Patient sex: M
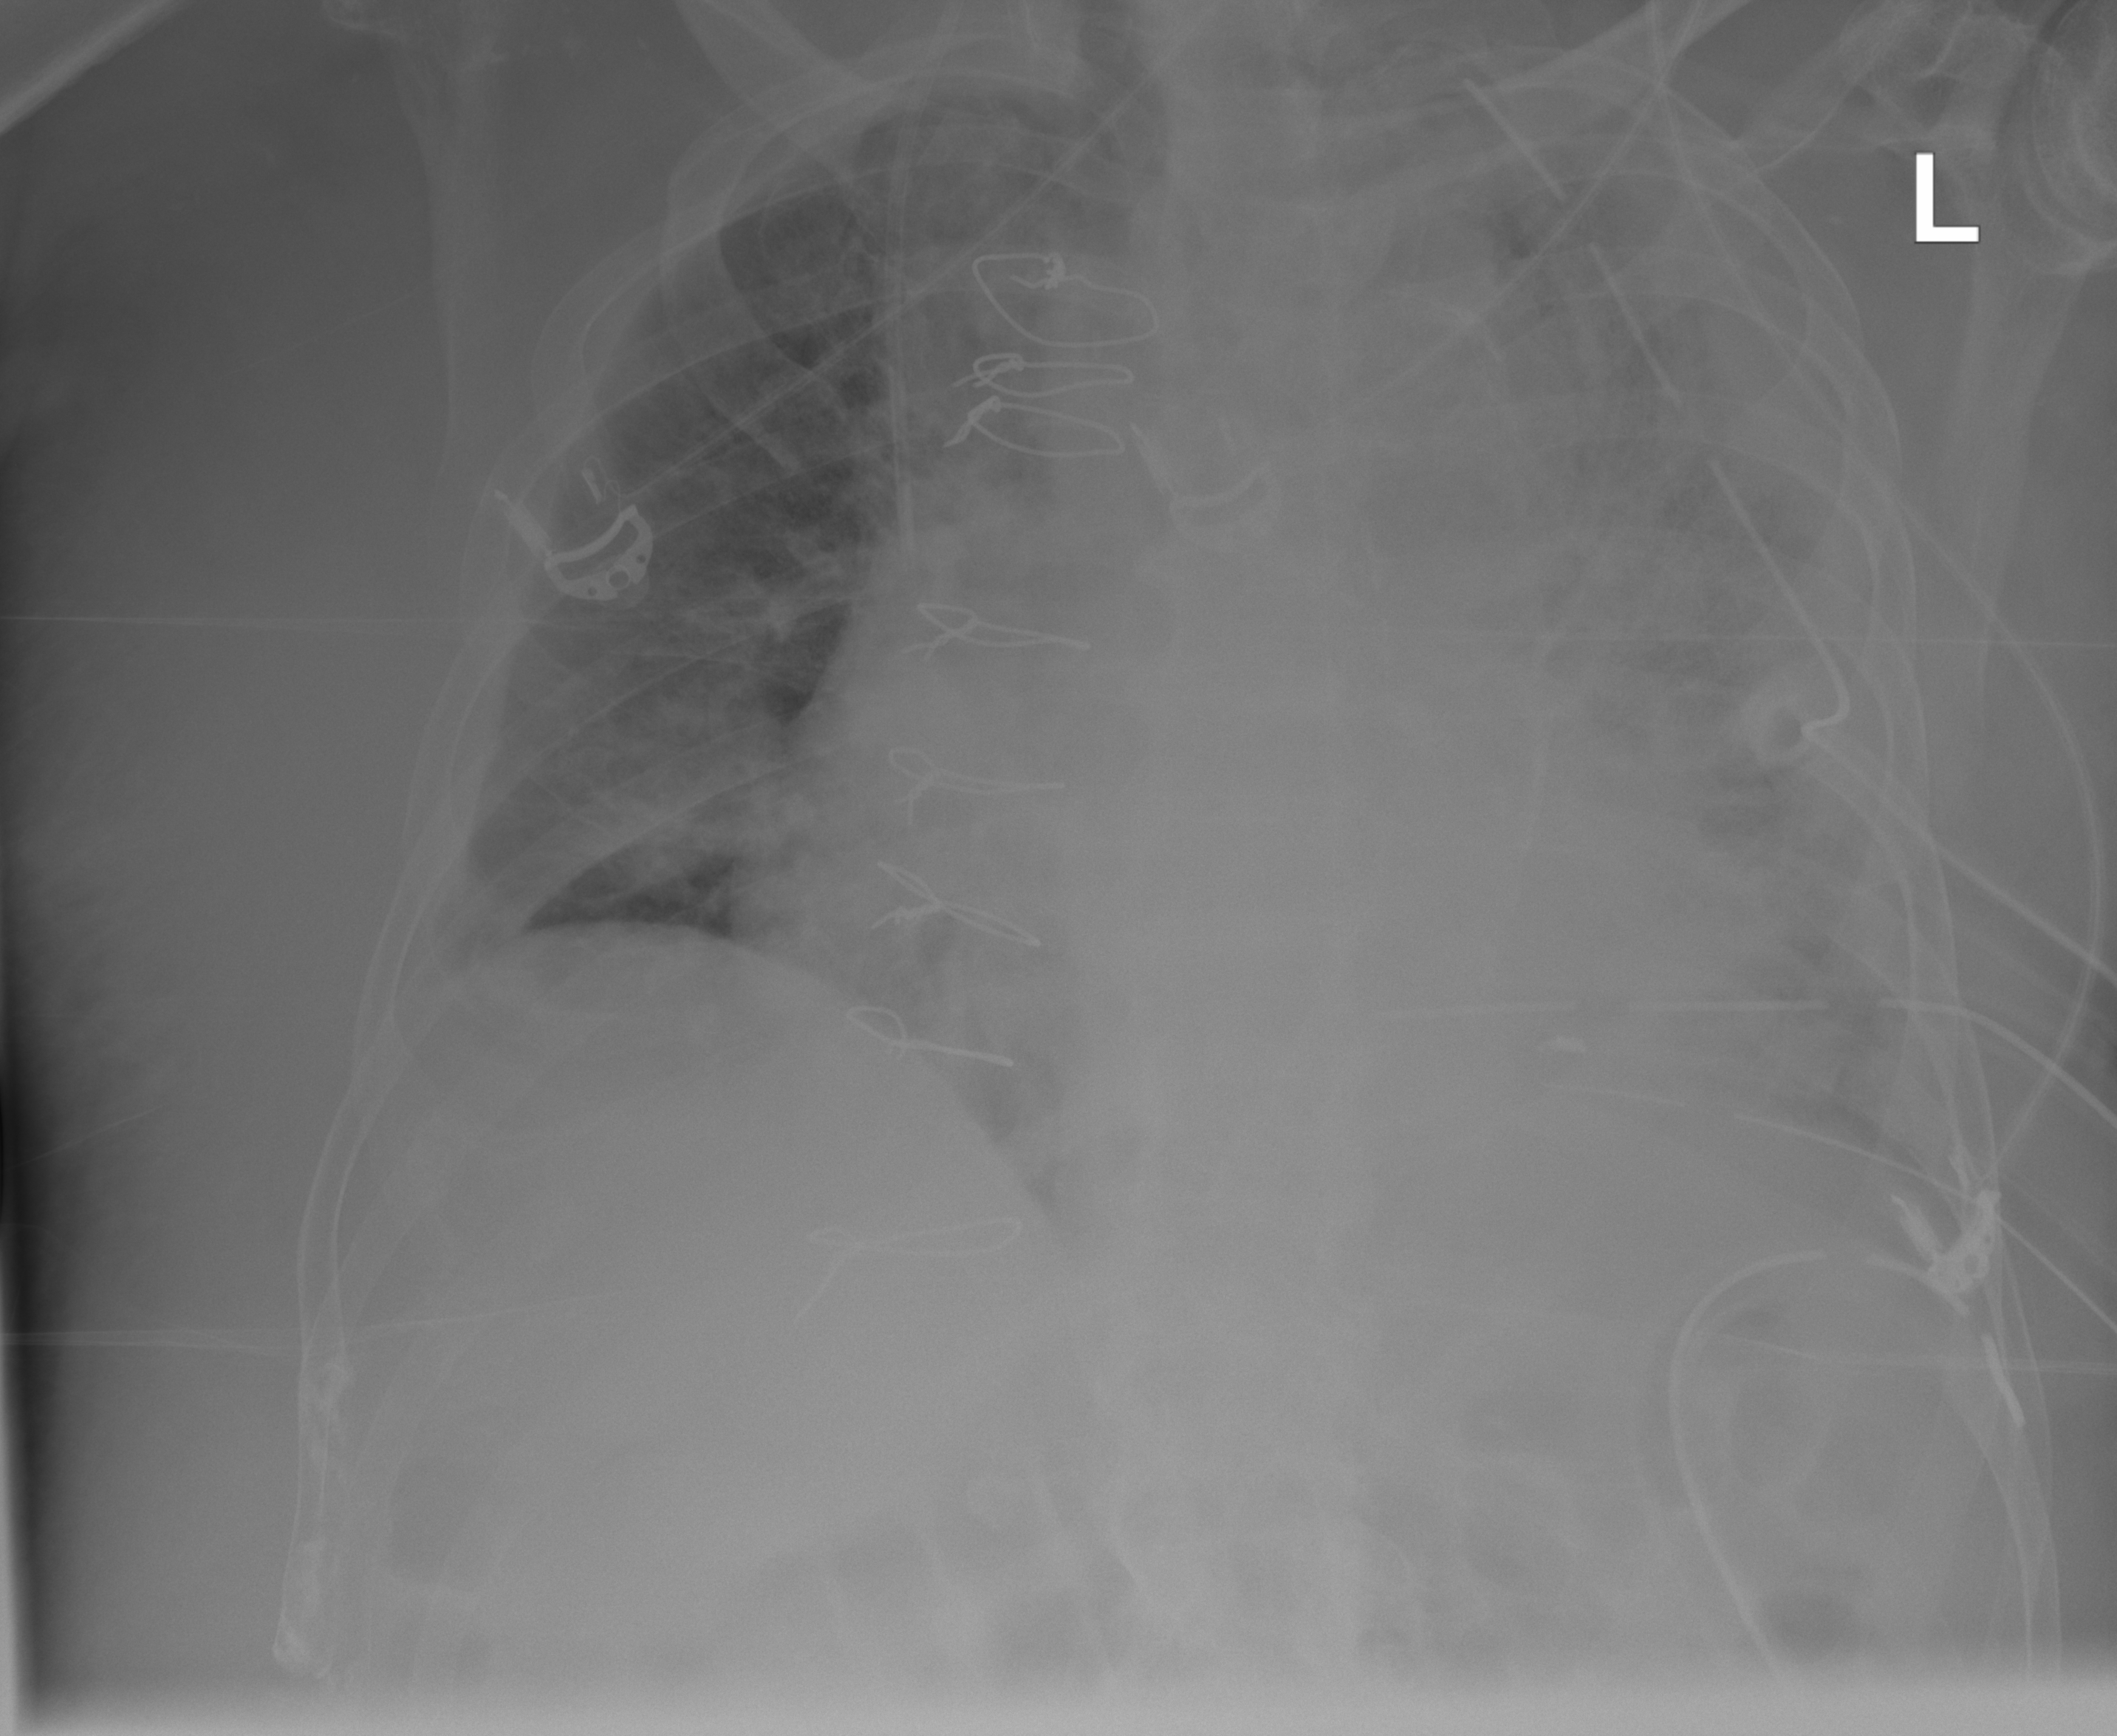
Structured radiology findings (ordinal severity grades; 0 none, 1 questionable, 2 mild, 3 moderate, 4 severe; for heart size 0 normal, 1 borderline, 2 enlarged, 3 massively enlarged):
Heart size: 2
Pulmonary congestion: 2
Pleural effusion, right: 2
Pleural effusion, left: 3
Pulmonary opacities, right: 2
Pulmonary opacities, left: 2
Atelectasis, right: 2
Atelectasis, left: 3